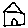
Label: house